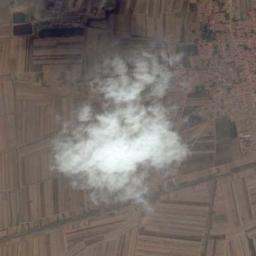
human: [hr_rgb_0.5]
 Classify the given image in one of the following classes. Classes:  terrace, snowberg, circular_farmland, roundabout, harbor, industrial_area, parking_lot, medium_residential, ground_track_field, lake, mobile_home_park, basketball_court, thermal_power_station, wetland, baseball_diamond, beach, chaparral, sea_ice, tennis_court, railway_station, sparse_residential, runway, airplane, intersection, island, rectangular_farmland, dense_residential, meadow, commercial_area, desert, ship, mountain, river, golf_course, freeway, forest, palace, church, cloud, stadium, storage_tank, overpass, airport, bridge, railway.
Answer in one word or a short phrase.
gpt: cloud